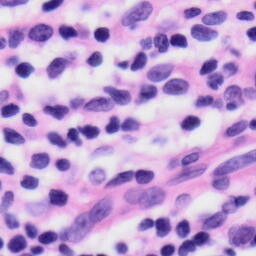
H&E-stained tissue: Skin